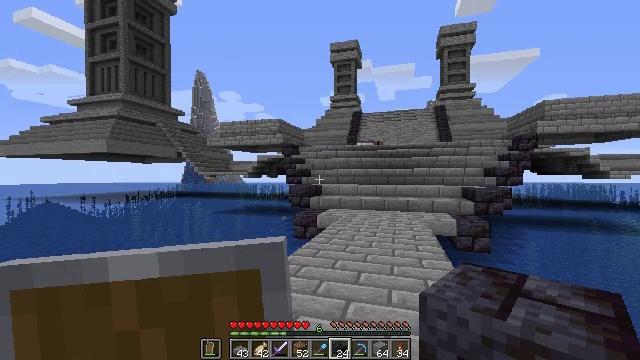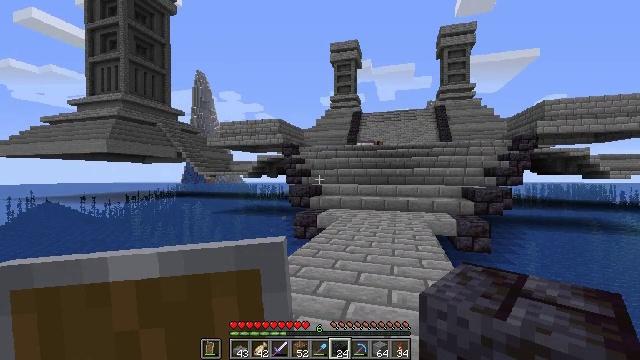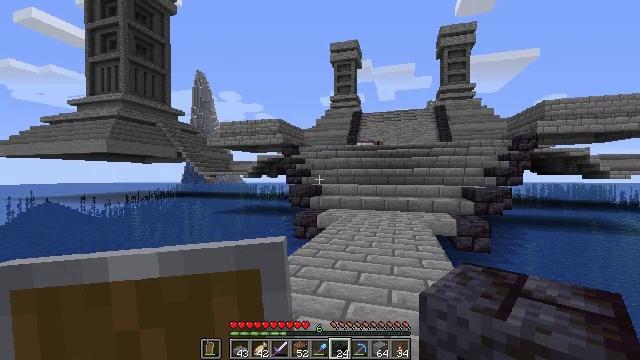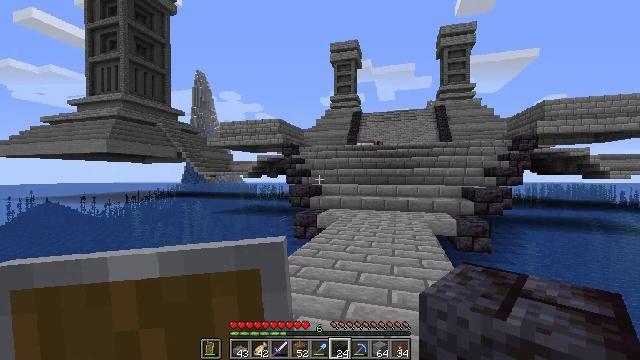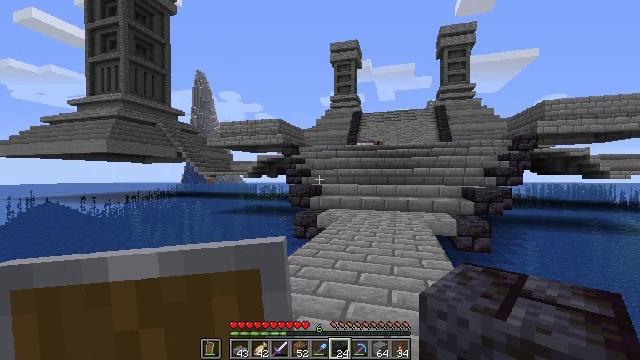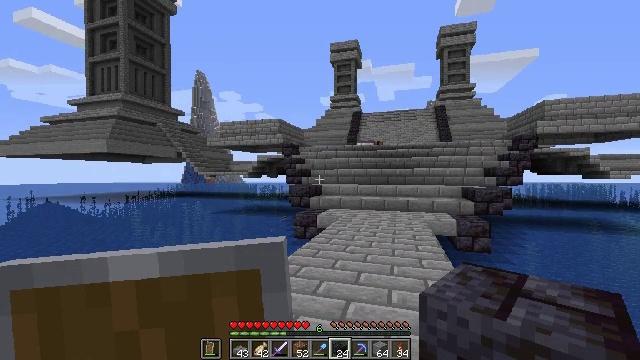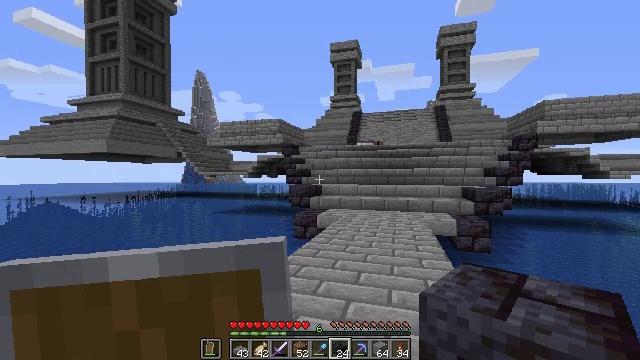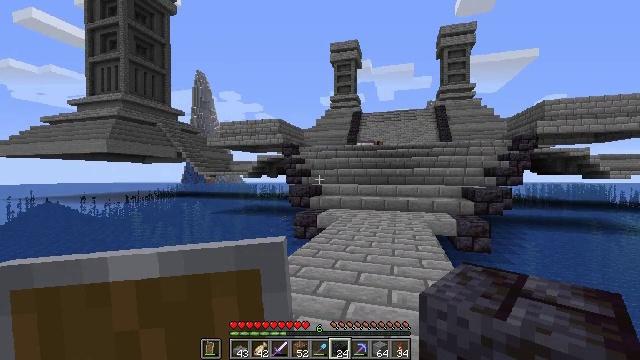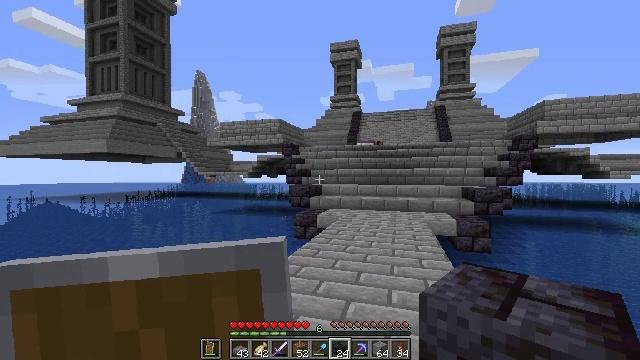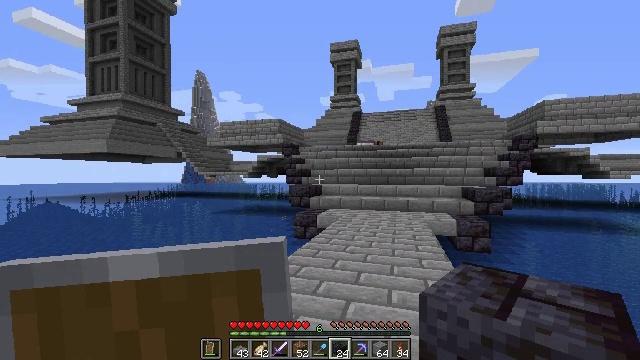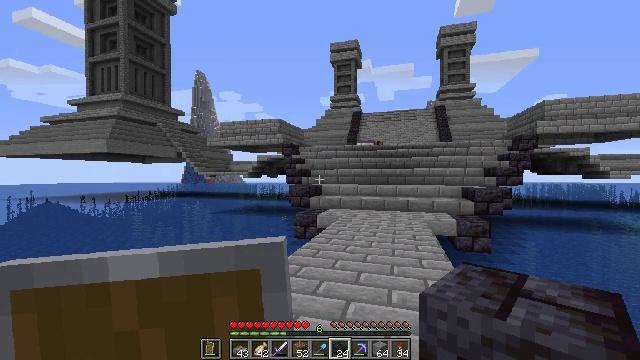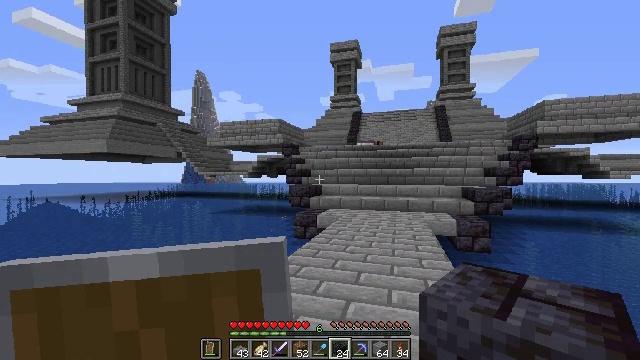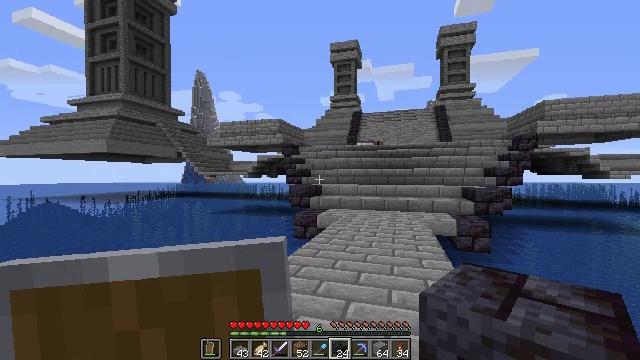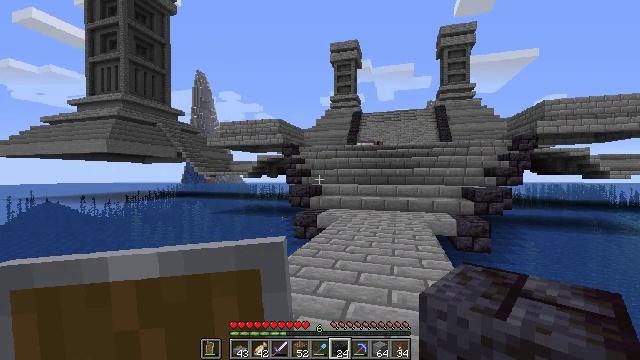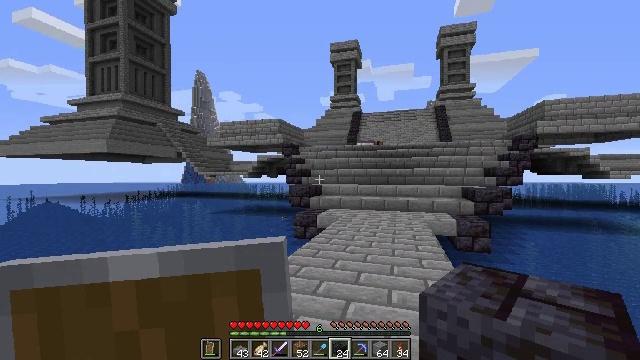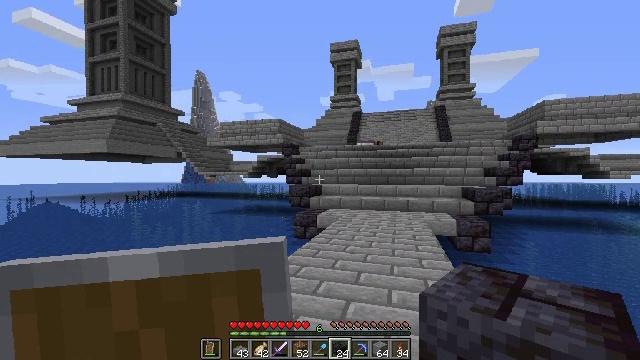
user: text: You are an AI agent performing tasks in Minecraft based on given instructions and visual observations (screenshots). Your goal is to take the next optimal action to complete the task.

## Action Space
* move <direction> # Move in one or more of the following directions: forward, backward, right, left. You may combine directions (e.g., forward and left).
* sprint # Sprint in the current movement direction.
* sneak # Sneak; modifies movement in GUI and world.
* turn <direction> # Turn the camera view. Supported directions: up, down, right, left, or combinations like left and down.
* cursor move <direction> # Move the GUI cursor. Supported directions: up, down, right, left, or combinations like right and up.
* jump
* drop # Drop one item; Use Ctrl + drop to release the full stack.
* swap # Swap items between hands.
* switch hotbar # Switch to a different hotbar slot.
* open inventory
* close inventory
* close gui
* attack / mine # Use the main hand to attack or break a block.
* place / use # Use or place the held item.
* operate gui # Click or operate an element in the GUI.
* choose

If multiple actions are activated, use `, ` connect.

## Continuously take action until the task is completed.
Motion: motion action
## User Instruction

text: Form a stone slab with the crafting table.
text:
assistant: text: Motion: no_op
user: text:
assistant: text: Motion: no_op
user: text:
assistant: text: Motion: no_op
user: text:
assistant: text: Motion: no_op
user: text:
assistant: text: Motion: no_op
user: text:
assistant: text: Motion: no_op
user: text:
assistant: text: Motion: no_op
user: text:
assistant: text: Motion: no_op
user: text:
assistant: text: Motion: no_op
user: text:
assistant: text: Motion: no_op
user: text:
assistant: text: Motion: no_op
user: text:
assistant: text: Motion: no_op
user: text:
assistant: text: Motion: no_op
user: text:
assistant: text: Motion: no_op
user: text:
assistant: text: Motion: no_op
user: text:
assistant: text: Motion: no_op
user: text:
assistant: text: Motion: no_op
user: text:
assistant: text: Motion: no_op
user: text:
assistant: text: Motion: no_op
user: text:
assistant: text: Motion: no_op
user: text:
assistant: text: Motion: no_op
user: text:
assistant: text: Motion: no_op
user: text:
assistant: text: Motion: no_op
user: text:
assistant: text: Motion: no_op
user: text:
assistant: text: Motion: no_op
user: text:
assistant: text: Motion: no_op
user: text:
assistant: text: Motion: no_op
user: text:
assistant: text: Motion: no_op
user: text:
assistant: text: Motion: no_op
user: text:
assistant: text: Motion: no_op